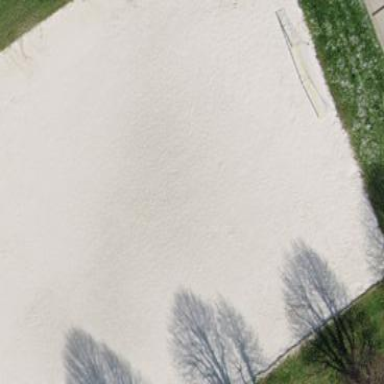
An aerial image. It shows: Beach volleyball pitch for leisure activities.